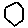
Label: hexagon